Question: I create a 'ListView' having a 'GridView' like below:
'''
<ListView ItemsSource="{Binding Orders}" SelectedItem="{Binding SelectedOrder}">
<ListView.Resources>
<Style TargetType="{x:Type ListViewItem}" BasedOn="{StaticResource {x:Type ListViewItem}}">
<Setter Property="Template">
<Setter.Value>
<ControlTemplate TargetType="{x:Type ListViewItem}">
<Border BorderBrush="SteelBlue" BorderThickness="1" x:Name="Border" Padding="10">
<GridViewRowPresenter />
</Border>
<ControlTemplate.Triggers>
<Trigger Property="IsSelected" Value="True">
<Setter TargetName="Border" Property="Background" Value="LightBlue"></Setter>
</Trigger>
</ControlTemplate.Triggers>
</ControlTemplate>
</Setter.Value>
</Setter>
</Style>
</ListView.Resources>
<ListView.View>
<GridView d:DataContext="{d:DesignInstance entities:ExecReport}">
<GridViewColumn Header="Symbol" DisplayMemberBinding="{Binding Instrument.Symbol}" />
<GridViewColumn Header="Side" DisplayMemberBinding="{Binding Side}" />
<GridViewColumn Header="Price" DisplayMemberBinding="{Binding Price}" />
<GridViewColumn Header="Total Size" DisplayMemberBinding="{Binding Qty}" />
<GridViewColumn Header="Open Size" DisplayMemberBinding="{Binding OpenQty}" />
<GridViewColumn Header="Status" DisplayMemberBinding="{Binding State}" />
<GridViewColumn Header="Validity" DisplayMemberBinding="{Binding Validity}" />
<GridViewColumn Header="Order Seq" DisplayMemberBinding="{Binding OrderSeq}" />
</GridView>
</ListView.View>
</ListView>
'''
I can select items by clicking on them in most places. But when I click on some places they do not get selected. The backing field is not set either. This problem does not happen if I remove the 'ListViewItem' Style.
The below image points out the sort of place where an item does not get selected.
How do I fix this?

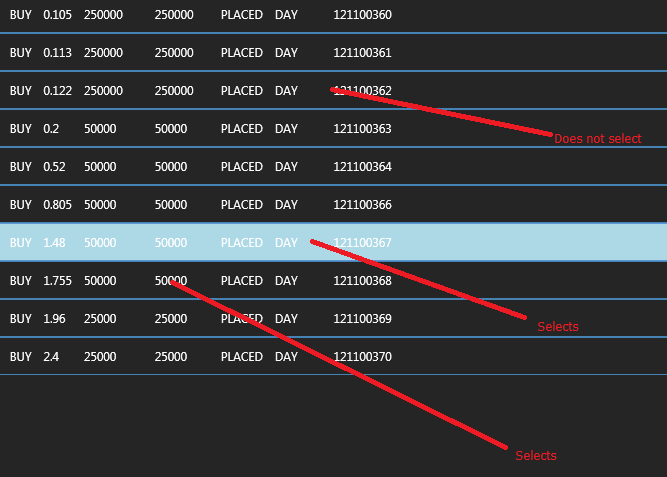
Answer: Set the Background property of your Border(named "Border") to Transparent. Since controls without background will be considered as hollow and hit test may not be possible. More information on <URL>.